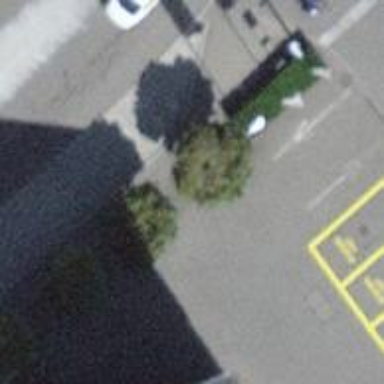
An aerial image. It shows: Bus stop with platform for public transport.